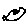
Label: bird